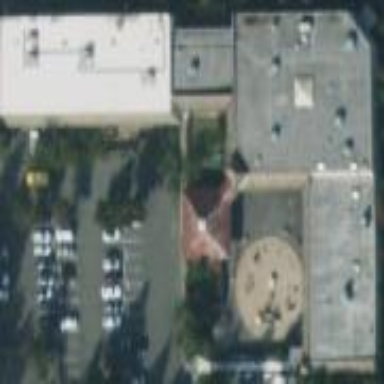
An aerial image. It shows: Building.